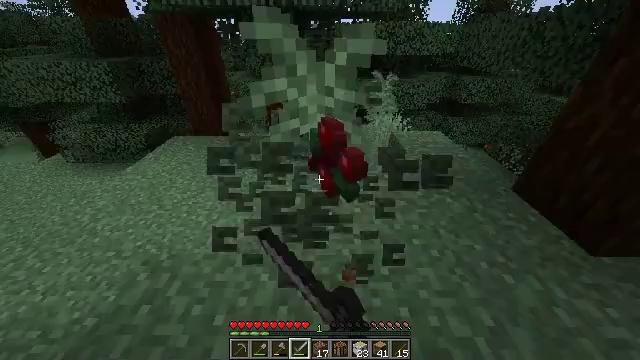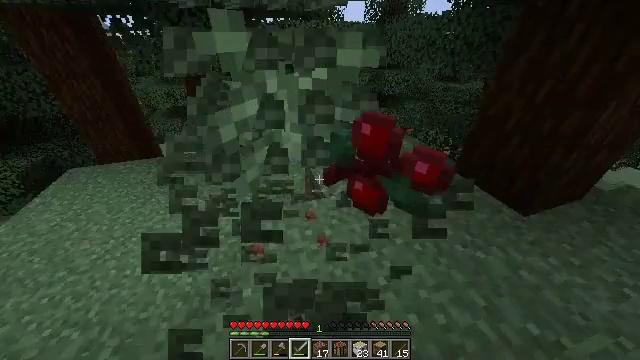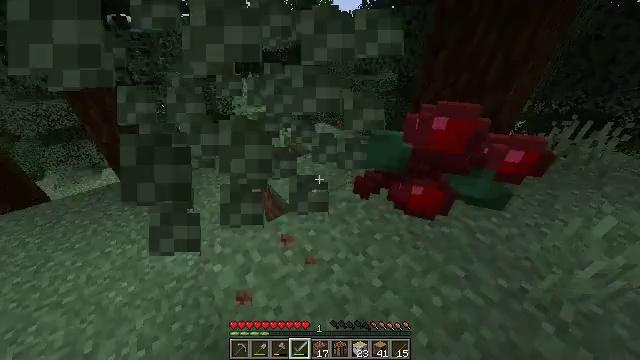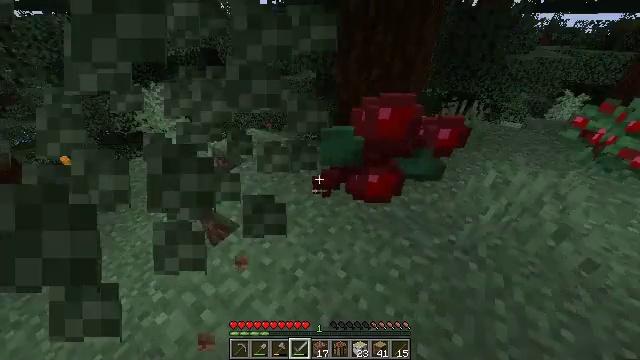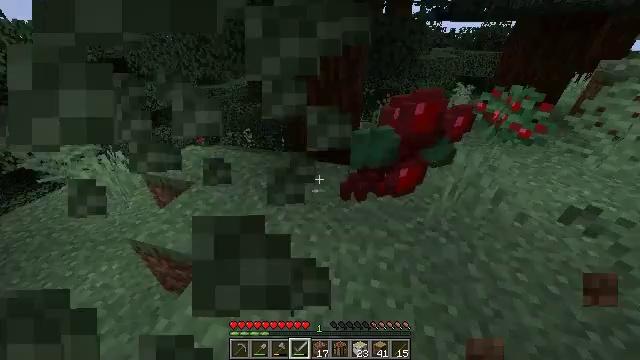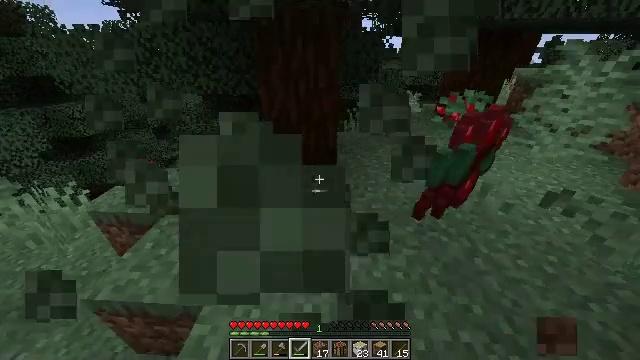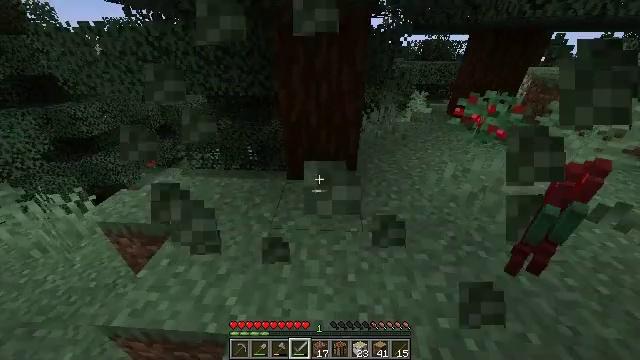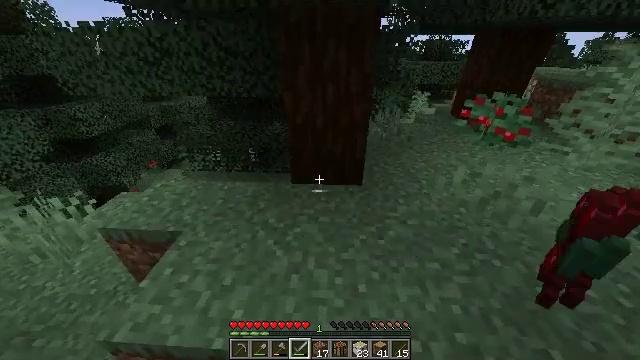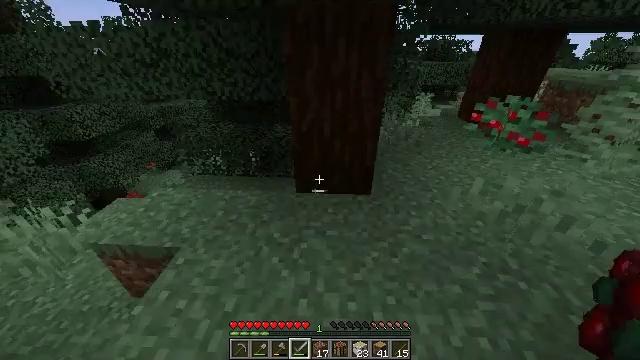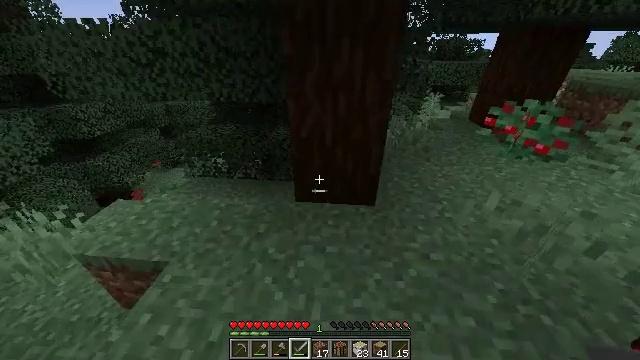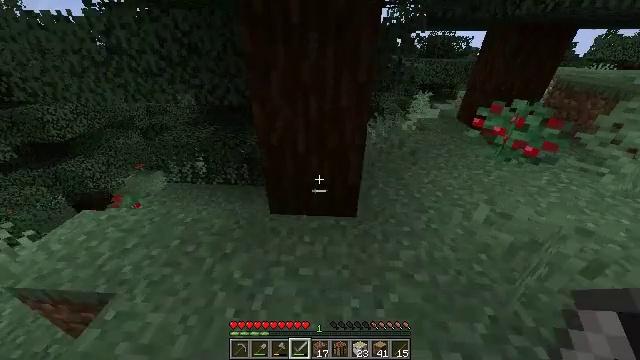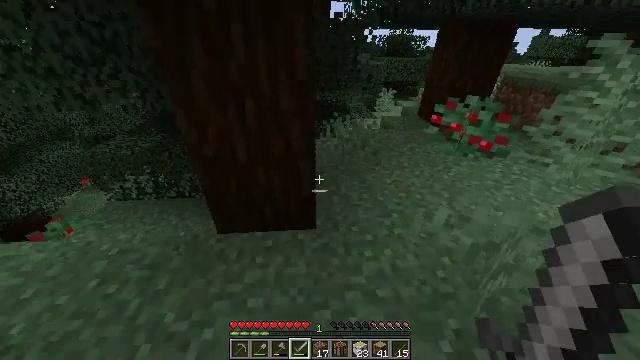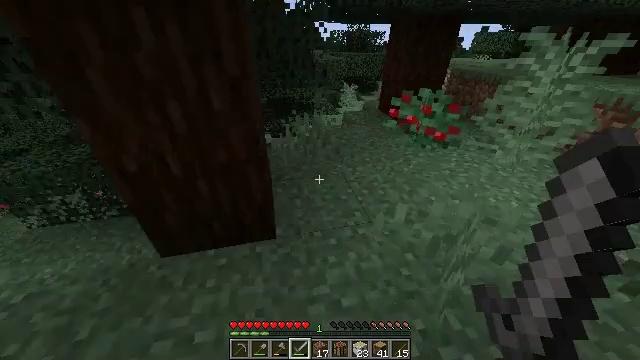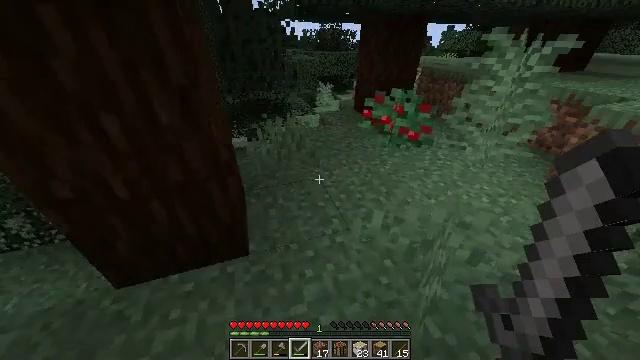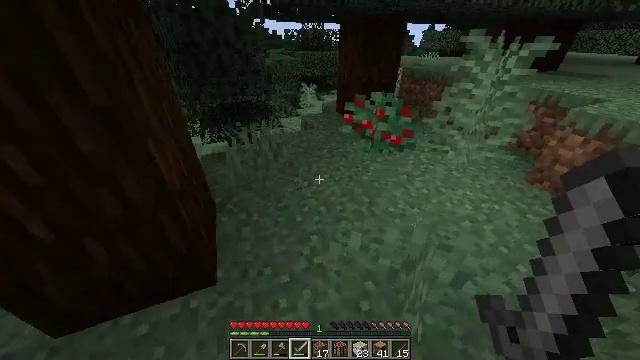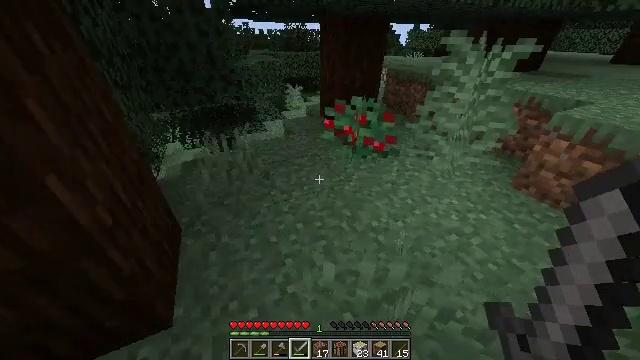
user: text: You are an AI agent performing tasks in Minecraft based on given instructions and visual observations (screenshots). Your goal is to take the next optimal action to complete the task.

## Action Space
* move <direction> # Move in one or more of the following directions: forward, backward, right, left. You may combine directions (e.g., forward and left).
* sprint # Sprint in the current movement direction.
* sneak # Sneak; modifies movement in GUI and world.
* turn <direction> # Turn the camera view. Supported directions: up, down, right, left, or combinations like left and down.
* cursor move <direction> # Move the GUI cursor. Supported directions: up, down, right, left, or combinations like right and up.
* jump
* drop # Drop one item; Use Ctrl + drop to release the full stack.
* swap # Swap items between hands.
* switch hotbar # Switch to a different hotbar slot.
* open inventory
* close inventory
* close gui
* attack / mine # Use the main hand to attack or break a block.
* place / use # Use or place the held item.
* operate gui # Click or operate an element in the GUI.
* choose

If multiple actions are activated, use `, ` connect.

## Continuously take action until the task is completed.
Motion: motion action
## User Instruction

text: Break the sweet berry bush to collect berries.
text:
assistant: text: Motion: move forward and move left, turn right
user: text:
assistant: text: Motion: move forward and move left, turn right
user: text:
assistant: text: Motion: move forward and move left, turn right
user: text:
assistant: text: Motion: move forward and move left, turn right
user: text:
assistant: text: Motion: move forward and move left, turn right and up
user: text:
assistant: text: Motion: move forward and move left
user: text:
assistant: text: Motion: move forward
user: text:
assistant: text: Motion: move forward and move right
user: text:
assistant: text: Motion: move forward and move right, turn left
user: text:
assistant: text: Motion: move forward and move right, turn right
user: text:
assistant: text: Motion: move forward and move right, turn right
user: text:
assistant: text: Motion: move forward and move right, turn right
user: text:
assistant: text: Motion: move forward and move right, turn right
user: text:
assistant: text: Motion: move forward and move right, turn right
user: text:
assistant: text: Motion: move forward and move right, turn right
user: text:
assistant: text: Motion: move forward and move right
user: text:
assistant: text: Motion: move forward and move right
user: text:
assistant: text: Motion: move forward, turn left, attack / mine
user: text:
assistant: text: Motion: move forward, attack / mine
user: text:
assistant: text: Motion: move forward, turn right, attack / mine
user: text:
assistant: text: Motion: move forward, turn right, attack / mine
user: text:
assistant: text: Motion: move forward, turn right, attack / mine
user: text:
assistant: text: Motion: attack / mine